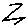
Label: zigzag